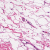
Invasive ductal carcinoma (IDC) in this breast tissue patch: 0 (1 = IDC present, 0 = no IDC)